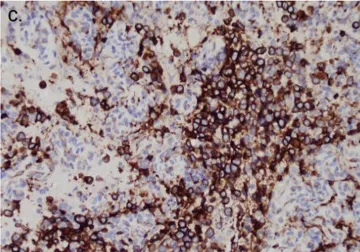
Immunohistochemistry of surgical pathology samples. Immunostains for B-cell lineage markers,. CD79a.
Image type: pathology (immunostaining)